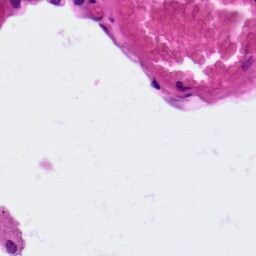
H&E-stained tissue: Lung